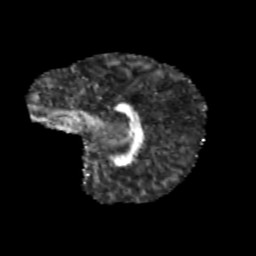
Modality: FA
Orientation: sagittal
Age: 11
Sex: female
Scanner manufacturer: siemens
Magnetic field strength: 3 T
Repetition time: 3.8 s
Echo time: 0.07 s